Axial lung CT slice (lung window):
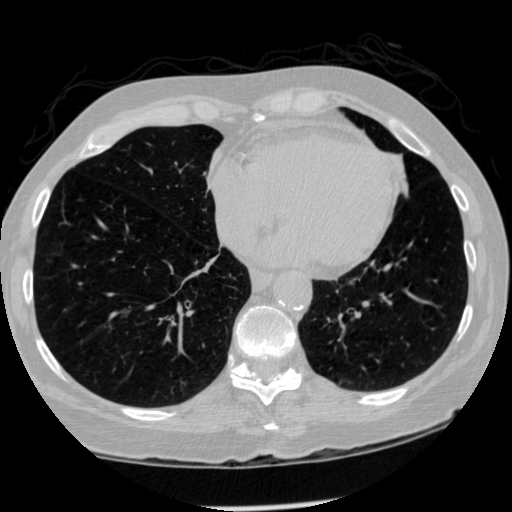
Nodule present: no